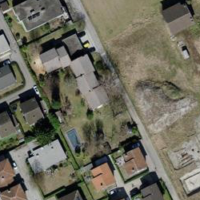
EUNIS habitat code: 55
Species observed at this site:
Ilex aquifolium